Aerial crown-view tile of a tropical tree (Barro Colorado Island, Panama), acquired 20250512:
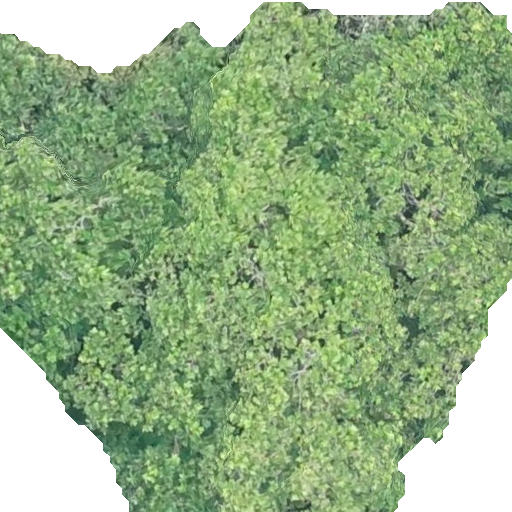
Species: Anacardium excelsum
GBIF accepted scientific name: Anacardium excelsum
Crown area: 373.742 m²